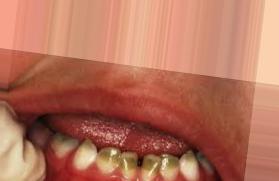
Condition: Tooth Discoloration